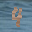
Label: 4